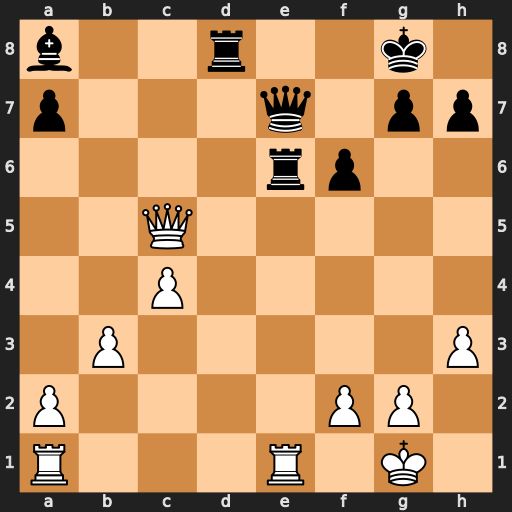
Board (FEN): b2r2k1/p3q1pp/4rp2/2Q5/2P5/1P5P/P4PP1/R3R1K1
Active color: w
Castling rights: -
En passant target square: -
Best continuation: Qxe7 Rxe7 Rxe7